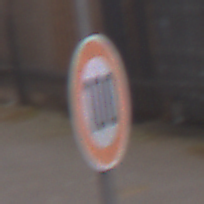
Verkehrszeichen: Geschwindigkeit100
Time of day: MorningAfternoon
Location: Outdoor (Urban)
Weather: Overcast
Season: NotSpecified
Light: Natural